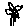
Label: flower